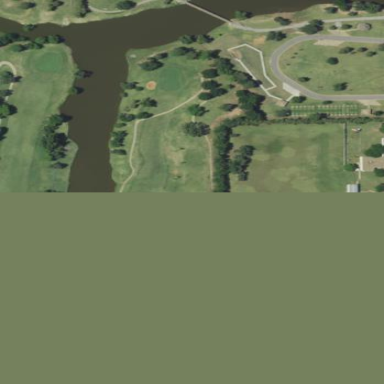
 serving as water hazard for golf course."